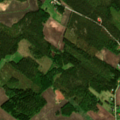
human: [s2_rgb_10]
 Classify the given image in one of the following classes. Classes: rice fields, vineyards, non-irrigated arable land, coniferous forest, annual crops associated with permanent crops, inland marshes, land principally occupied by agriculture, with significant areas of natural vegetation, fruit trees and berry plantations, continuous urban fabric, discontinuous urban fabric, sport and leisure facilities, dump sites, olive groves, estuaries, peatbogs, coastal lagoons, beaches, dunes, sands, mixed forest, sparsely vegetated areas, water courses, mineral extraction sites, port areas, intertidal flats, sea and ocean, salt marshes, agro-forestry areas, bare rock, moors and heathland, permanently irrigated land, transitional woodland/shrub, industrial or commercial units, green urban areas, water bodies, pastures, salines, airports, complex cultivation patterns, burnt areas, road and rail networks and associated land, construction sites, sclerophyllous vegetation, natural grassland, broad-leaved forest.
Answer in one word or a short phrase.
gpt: non-irrigated arable land, land principally occupied by agriculture, with significant areas of natural vegetation, coniferous forest, mixed forest